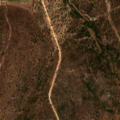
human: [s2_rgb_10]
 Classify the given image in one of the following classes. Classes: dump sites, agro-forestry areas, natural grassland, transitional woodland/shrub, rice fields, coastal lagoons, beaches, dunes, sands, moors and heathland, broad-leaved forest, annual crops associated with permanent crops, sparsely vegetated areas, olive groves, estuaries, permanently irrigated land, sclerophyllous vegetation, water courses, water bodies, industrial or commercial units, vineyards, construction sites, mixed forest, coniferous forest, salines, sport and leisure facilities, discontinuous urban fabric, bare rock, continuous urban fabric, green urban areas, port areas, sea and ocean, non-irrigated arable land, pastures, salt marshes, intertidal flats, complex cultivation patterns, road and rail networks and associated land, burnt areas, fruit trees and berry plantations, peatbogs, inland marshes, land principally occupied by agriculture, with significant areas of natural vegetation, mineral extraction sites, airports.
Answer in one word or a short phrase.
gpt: agro-forestry areas, broad-leaved forest